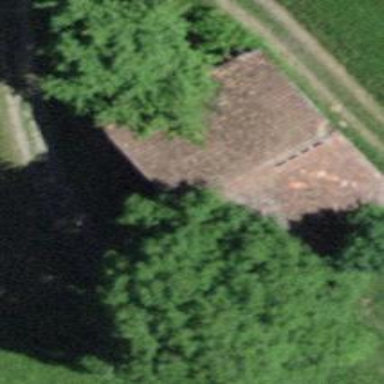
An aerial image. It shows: Barn.